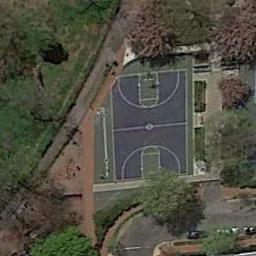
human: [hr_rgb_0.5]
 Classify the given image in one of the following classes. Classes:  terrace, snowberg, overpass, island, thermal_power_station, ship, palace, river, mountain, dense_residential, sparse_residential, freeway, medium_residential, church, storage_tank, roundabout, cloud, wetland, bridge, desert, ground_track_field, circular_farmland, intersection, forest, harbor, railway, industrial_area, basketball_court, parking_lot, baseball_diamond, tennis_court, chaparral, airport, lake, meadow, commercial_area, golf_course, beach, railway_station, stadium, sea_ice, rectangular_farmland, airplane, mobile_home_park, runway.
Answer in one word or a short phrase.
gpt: basketball_court